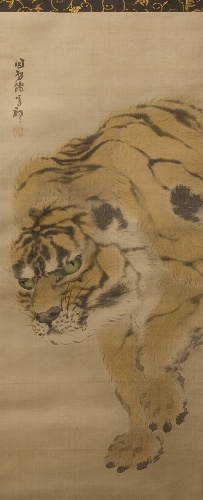
Artist: Kishi Ganku
Artist bio: Japanese, 1749–1838
Date: early 19th century
Object type: Hanging scroll
Classification: Paintings
Medium: Hanging scroll; ink and color on silk
Culture: Japan
Period: Edo period (1615–1868)
Dimensions: 42 x 16 1/8 in. (106.7 x 41 cm)
Department: Asian Art
Credit line: The Howard Mansfield Collection, Purchase, Rogers Fund, 1936
Accession year: 1936
Repository: Metropolitan Museum of Art, New York, NY
Tags: Tigers